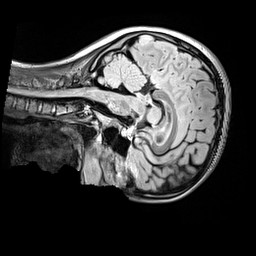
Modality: FLAIR
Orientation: sagittal
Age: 10
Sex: female
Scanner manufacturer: siemens
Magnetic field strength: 3 T
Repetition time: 5 s
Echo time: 0.388 s